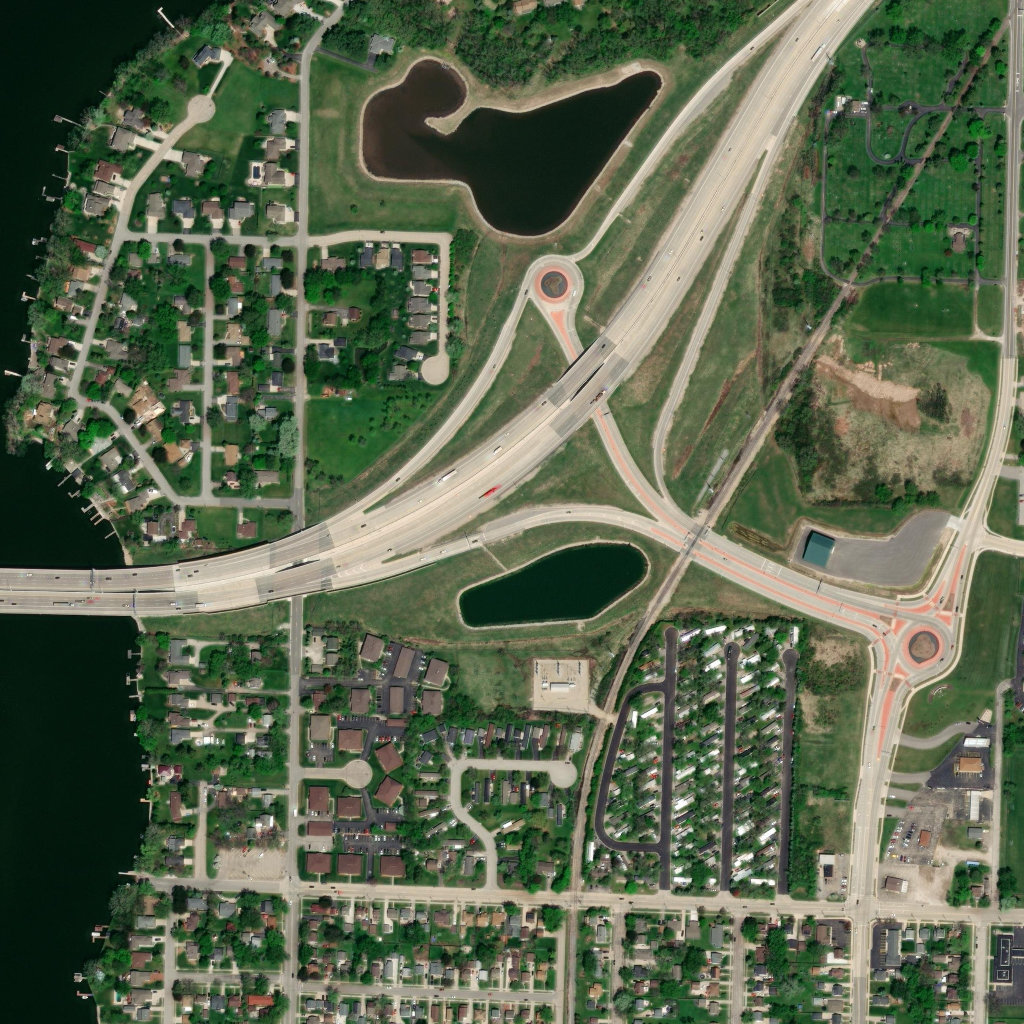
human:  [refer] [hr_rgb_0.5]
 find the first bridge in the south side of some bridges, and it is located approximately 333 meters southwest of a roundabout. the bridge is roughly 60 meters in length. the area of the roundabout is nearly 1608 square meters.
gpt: <box>[[26, 54, 32, 58, 0]]</box>